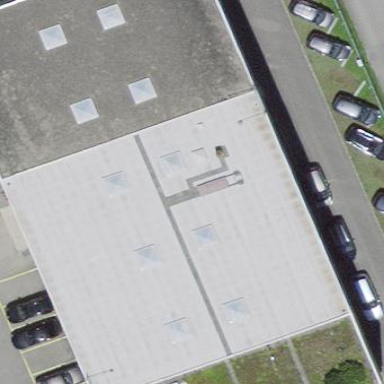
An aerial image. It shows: Industrial building.